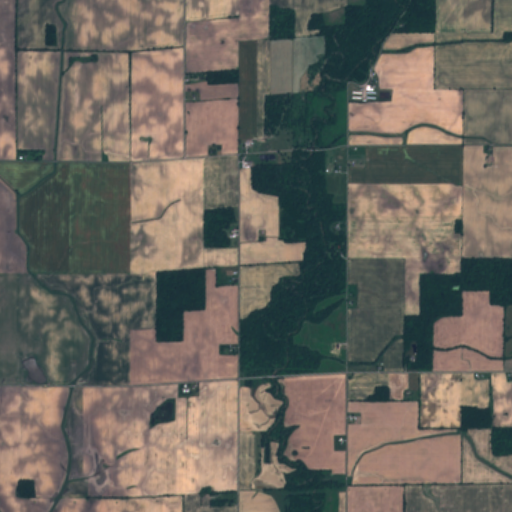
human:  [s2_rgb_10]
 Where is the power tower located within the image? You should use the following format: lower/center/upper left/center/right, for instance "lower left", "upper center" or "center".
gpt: The power tower is located in the lower of the image.
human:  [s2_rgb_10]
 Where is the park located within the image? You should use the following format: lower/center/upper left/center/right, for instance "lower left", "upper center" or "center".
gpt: There is no park in the image.